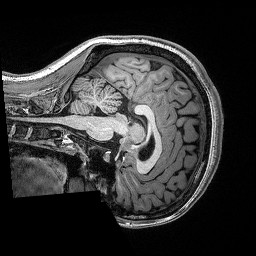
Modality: T1w
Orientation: sagittal
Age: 18
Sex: female
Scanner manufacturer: siemens
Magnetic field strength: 3 T
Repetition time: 2.53 s
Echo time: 0.0033 s